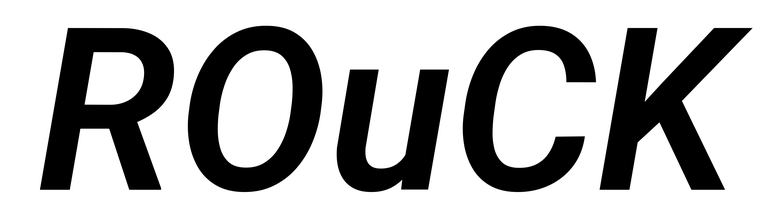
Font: Roboto-Italic_SemiBold_Italic